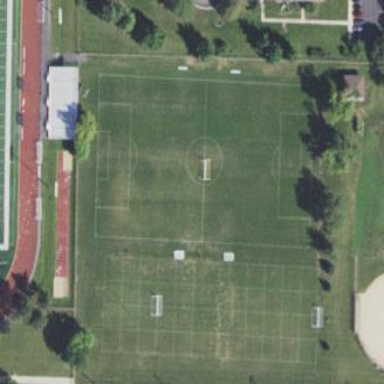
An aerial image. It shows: Soccer pitch designated for leisure and sports activities.